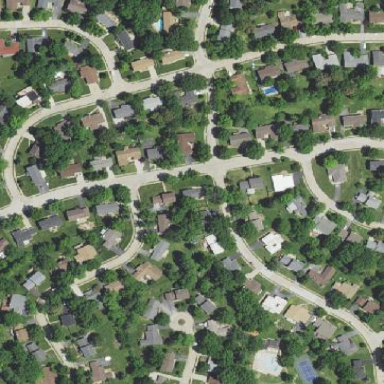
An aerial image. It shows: Residential area composed of single-family homes.